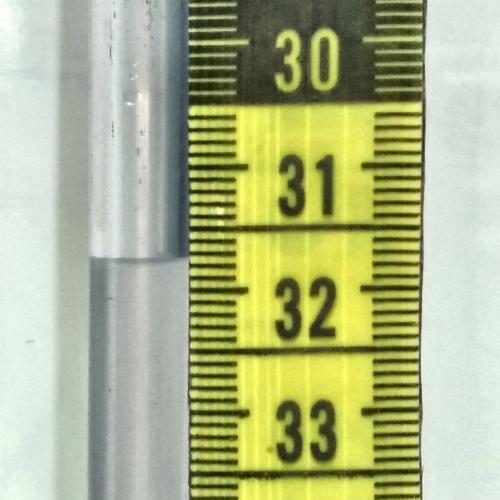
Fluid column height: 31.7 cm